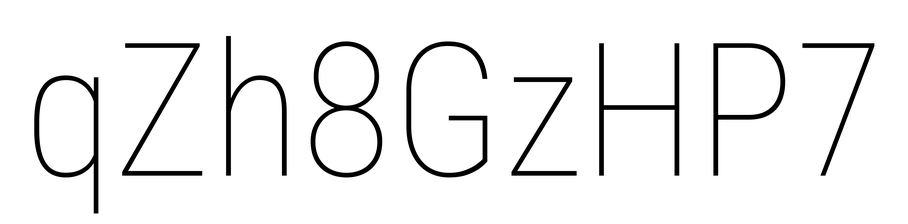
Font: Roboto_Condensed_Thin